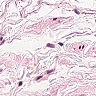
Metastatic tissue present: no